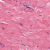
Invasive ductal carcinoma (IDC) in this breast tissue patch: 0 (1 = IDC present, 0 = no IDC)